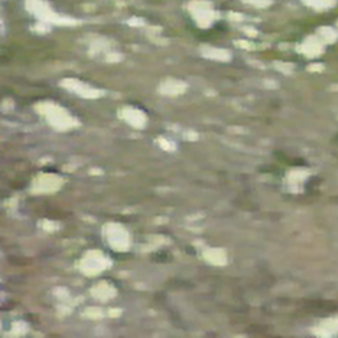
Label: other